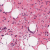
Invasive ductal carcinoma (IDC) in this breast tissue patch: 0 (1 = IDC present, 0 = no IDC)